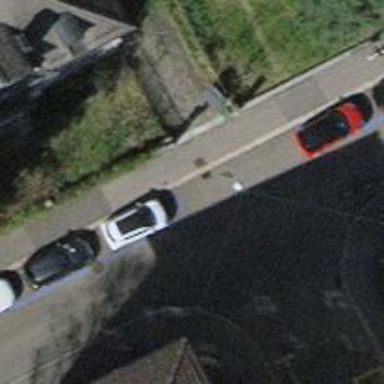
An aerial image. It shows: Residential road with sidewalks on both sides. The surface of the road is made of sett.